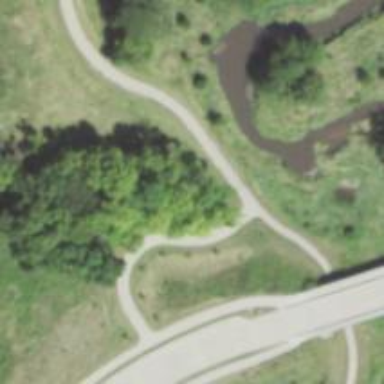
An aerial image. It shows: Cycleway.